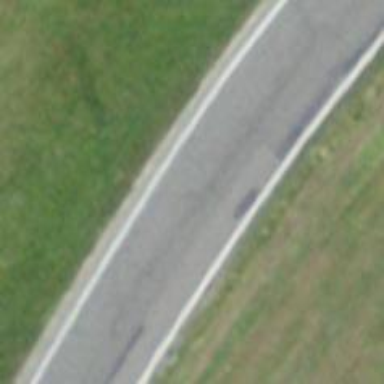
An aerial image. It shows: Tertiary road with asphalt surface.